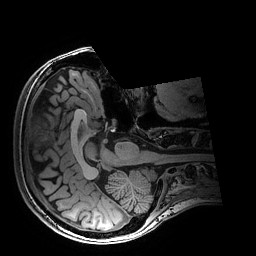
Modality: T1w
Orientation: axial
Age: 28
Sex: female
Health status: healthy
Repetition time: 2.53 s
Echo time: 0.0034 s